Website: bh-photo
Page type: payment
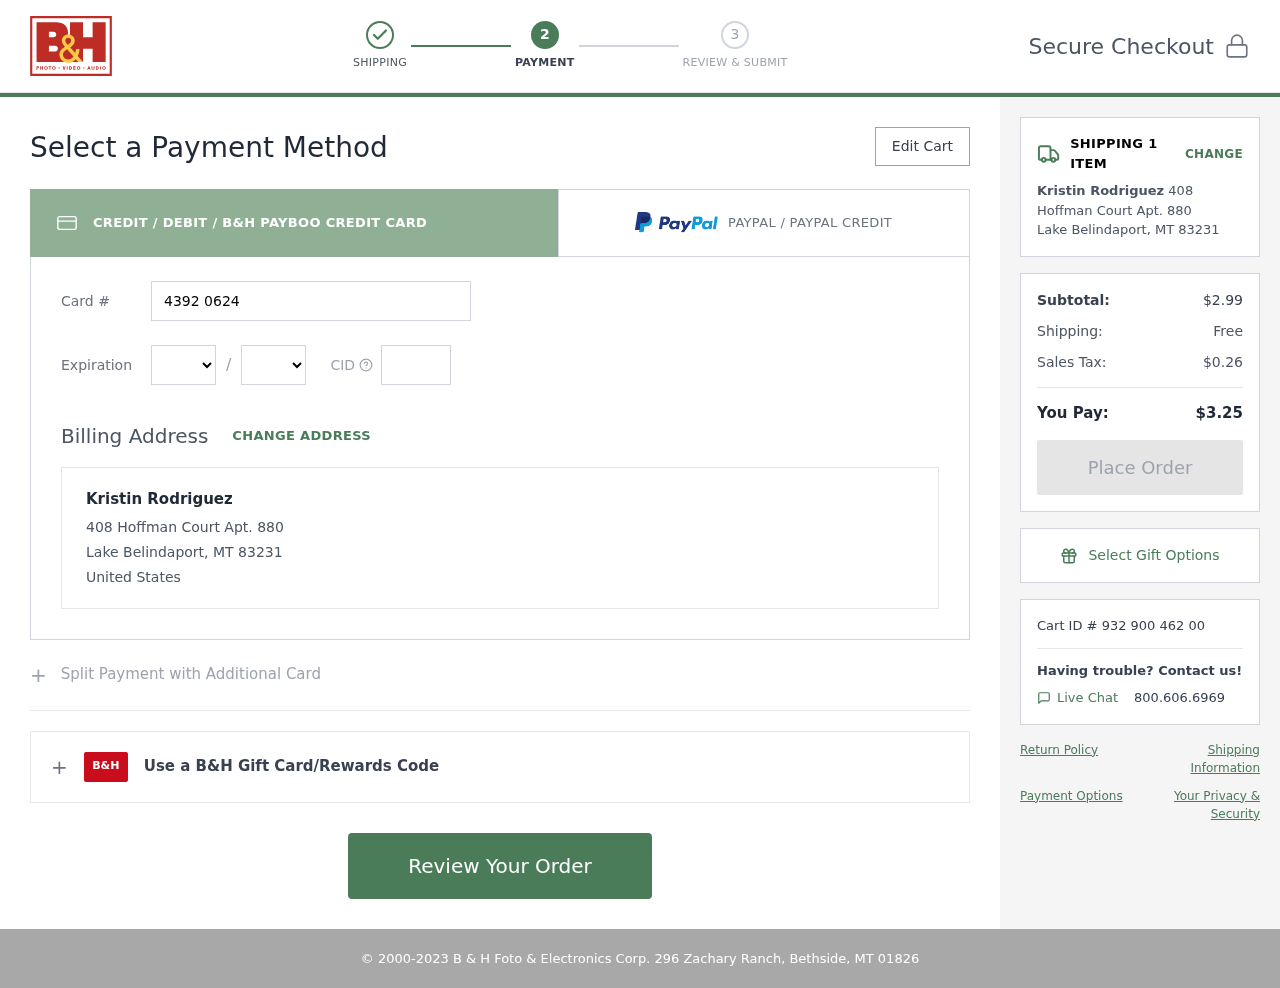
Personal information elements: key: PII_CARD_CVV
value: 792
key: PII_CARD_EXPIRY_MONTH
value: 03
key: PII_CARD_EXPIRY_YEAR
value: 26
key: PII_CARD_NUMBER
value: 4392 0624 4446 5312
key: PII_CITY_STATE_ZIP
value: Lake Belindaport, MT 83231
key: PII_COUNTRY
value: United States
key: PII_FULLNAME
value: Kristin Rodriguez
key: PII_STREET
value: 408 Hoffman Court Apt. 880
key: PII_FULLNAME2
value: Kristin Rodriguez
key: PII_CITY
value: Lake Belindaport
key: PII_STATE_ABBR
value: MT
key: PII_POSTCODE
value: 83231
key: PII_POSTCODE_FULL
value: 83231
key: PII_CITY_STATE
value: Lake Belindaport, MT
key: PII_POSTCODE_NUMERIC
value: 83231
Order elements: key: ORDER_NUM_ITEMS
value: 1
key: ORDER_SUBTOTAL
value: $2.99
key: ORDER_SHIPPING_COST
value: Free
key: ORDER_TAX
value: $0.26
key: ORDER_TOTAL
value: $3.25
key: ORDER_ID
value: Cart ID # 932 900 462 00